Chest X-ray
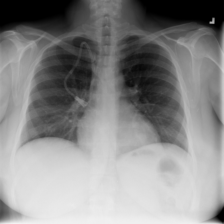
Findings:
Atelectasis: negative
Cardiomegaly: negative
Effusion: negative
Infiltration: negative
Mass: negative
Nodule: negative
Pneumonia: negative
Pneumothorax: negative
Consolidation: negative
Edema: negative
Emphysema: negative
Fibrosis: negative
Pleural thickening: negative
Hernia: negative